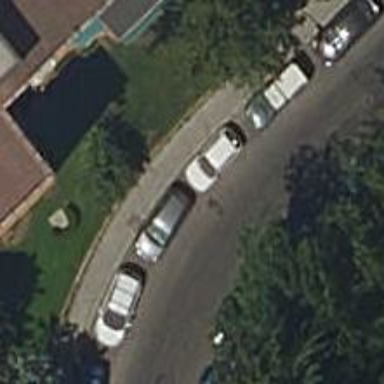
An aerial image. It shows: Residential road with asphalt surface. Both sides have sidewalks.